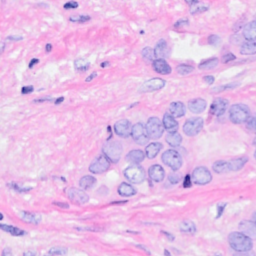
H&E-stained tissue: Breast